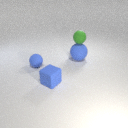
small blue rubber sphere to the left of small blue rubber cube